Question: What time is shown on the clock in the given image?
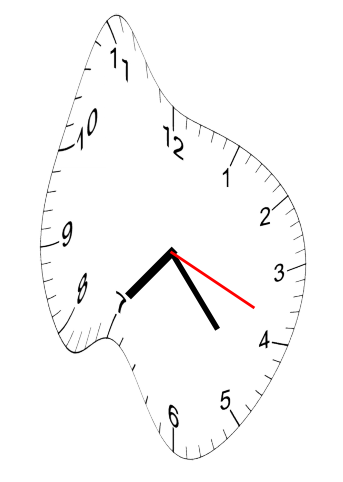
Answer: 07:23:19